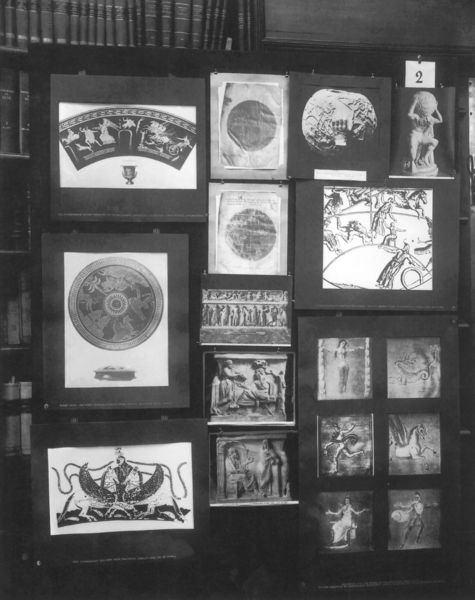
Titel: Mnemosyne (Bilderatlas, Fotos der Tafeln)
Künstler: Aby Warburg
Institution: London, The Warburg Institute Archive ©
Schlagwörter: weiß, frau, schwarz, tier, tiere, regal, wand, rahmen, kreis, pferd, keramik, statue, relief, bilder, bilderrahmen, bücher, fotos, schrank, foto, schild, antike, buch, druck, ausstellung, bücherregal, statuen, sammlung, nummer, ägyptisch, motive, archäologie, katalog, archiv, ausgrabung, fotografien, grabung, rahmungen, fotot, ausgrabungen, warburg, konvolut, zeichnjung, bibliotek